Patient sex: M
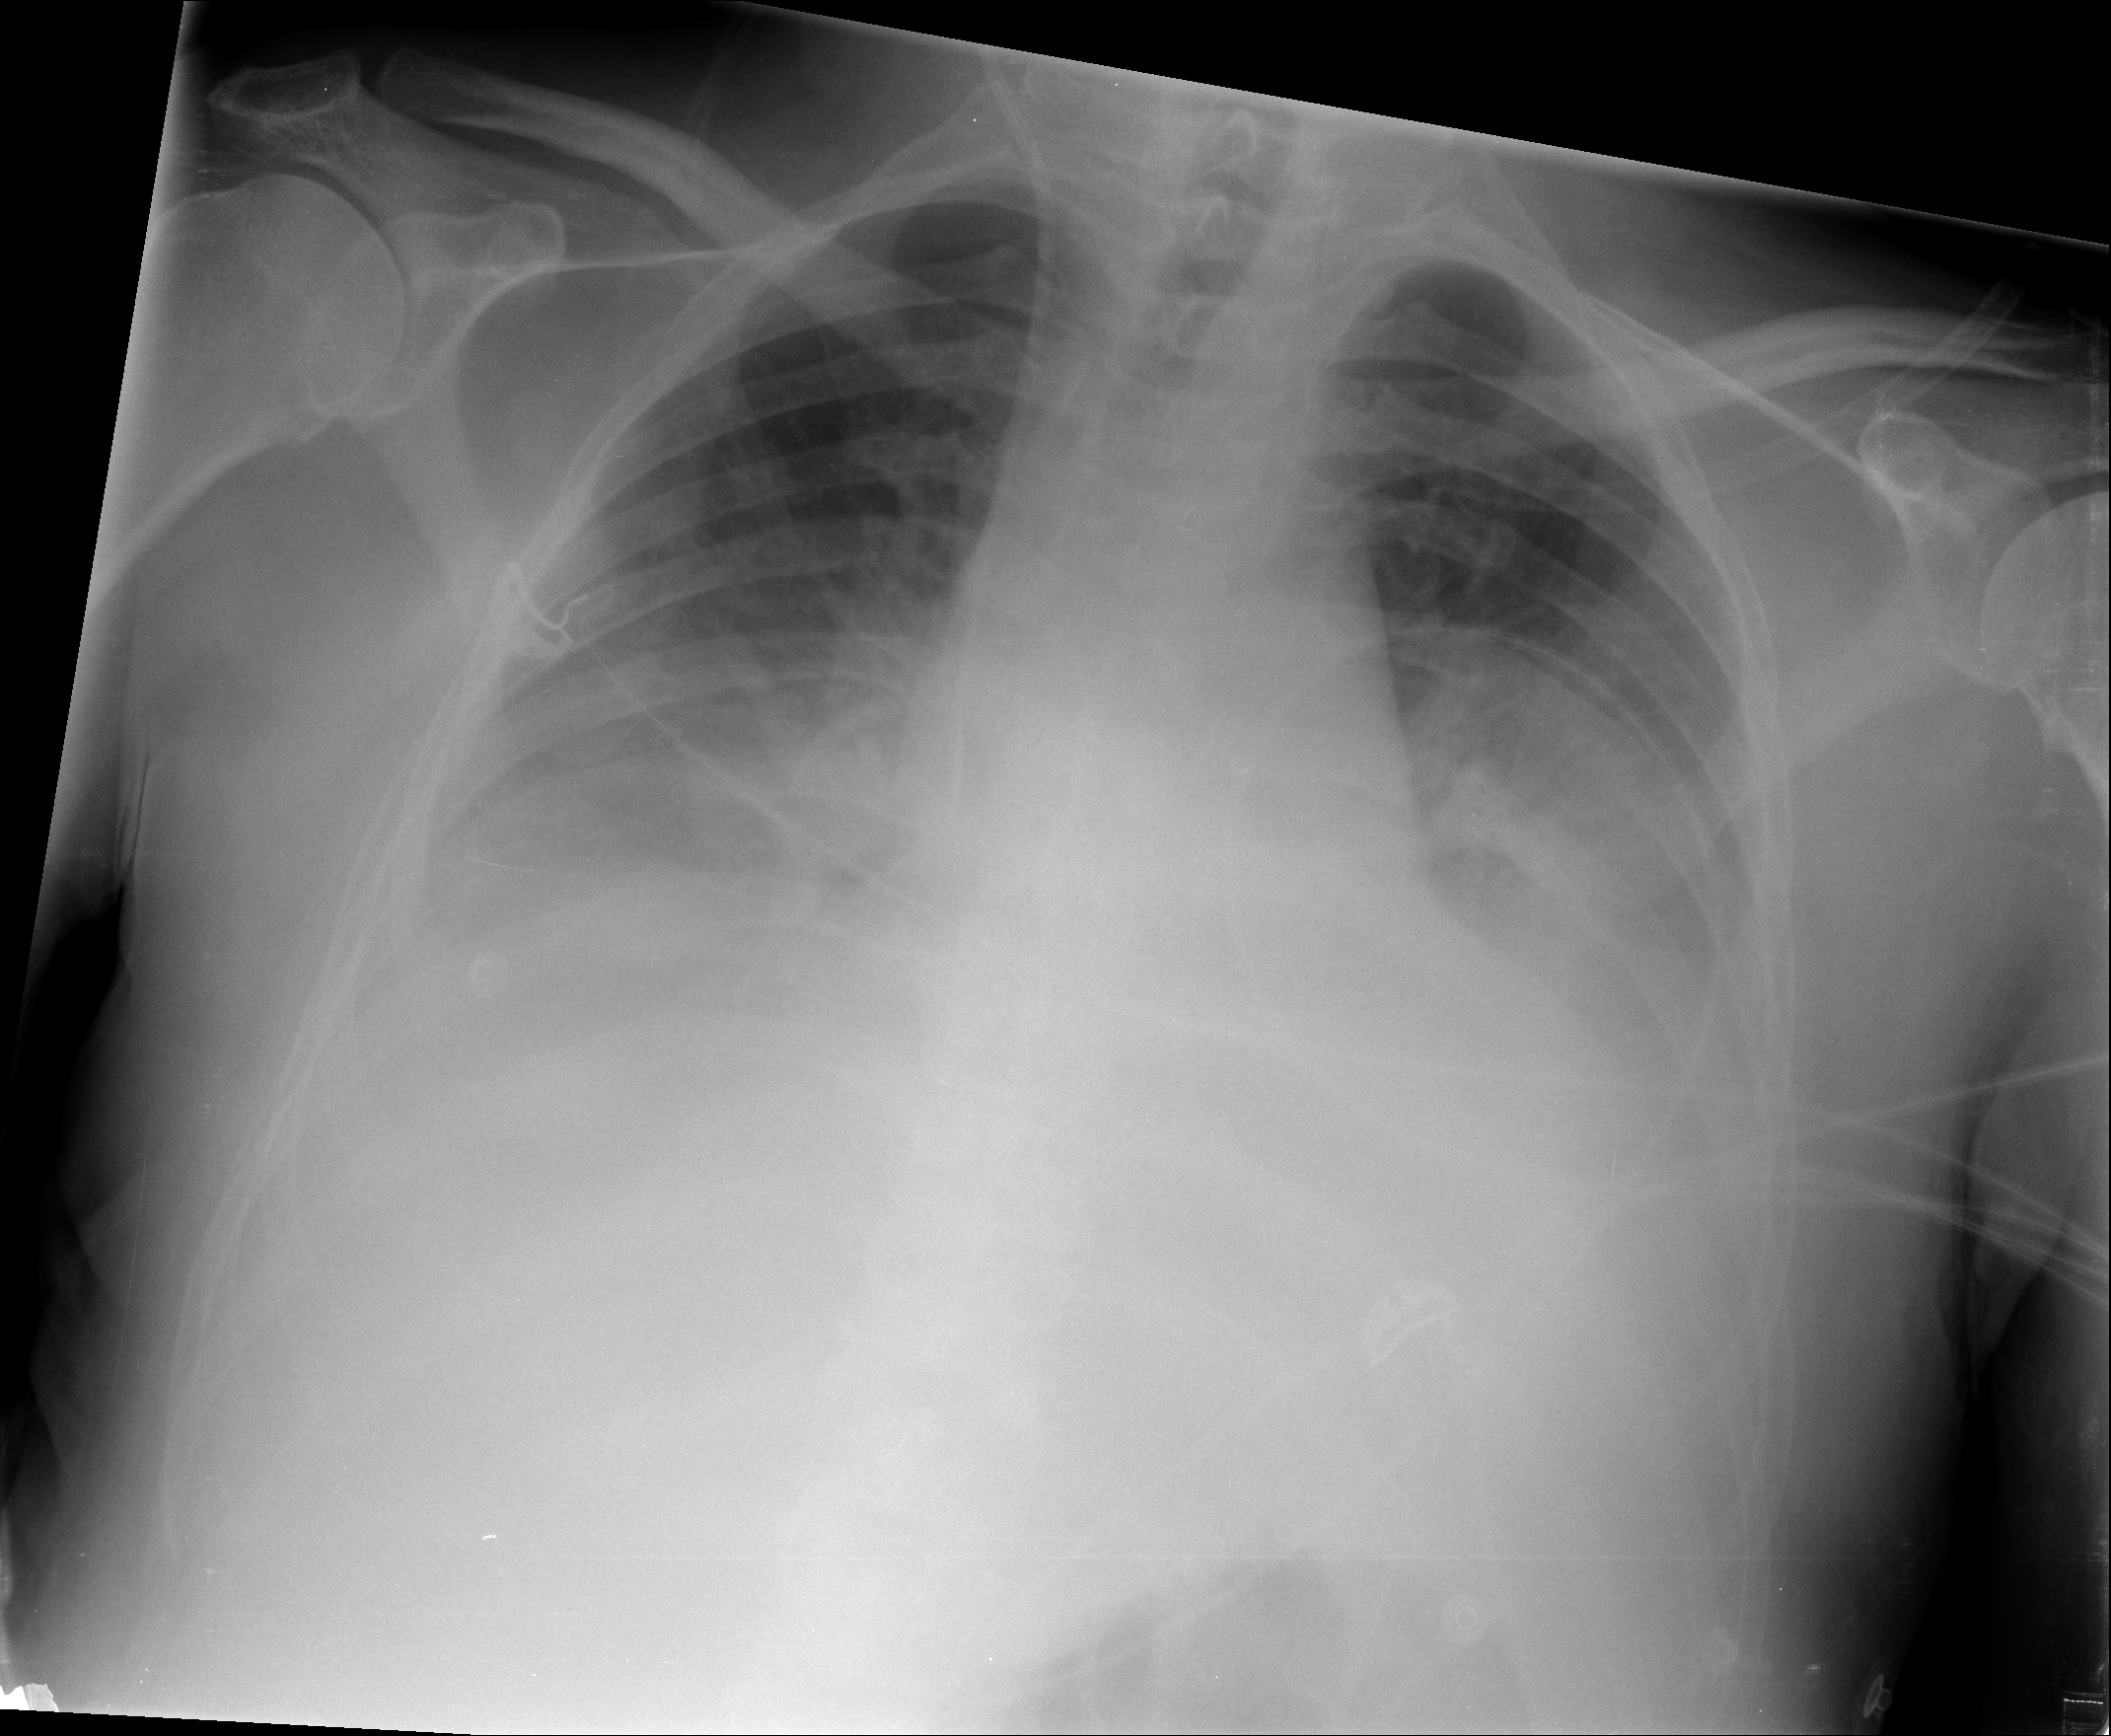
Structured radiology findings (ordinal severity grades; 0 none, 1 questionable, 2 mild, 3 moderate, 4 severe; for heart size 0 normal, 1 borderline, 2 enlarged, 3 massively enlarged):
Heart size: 0
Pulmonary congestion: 2
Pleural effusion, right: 2
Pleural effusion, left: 2
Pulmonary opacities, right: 0
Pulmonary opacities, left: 0
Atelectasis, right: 2
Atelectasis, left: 2